Question: I have installed SQL Server 2012 on my system. But when I tried to access SQL Server Configuration, I couldn't see SQL Service running on my system. How do I ensure it's running?

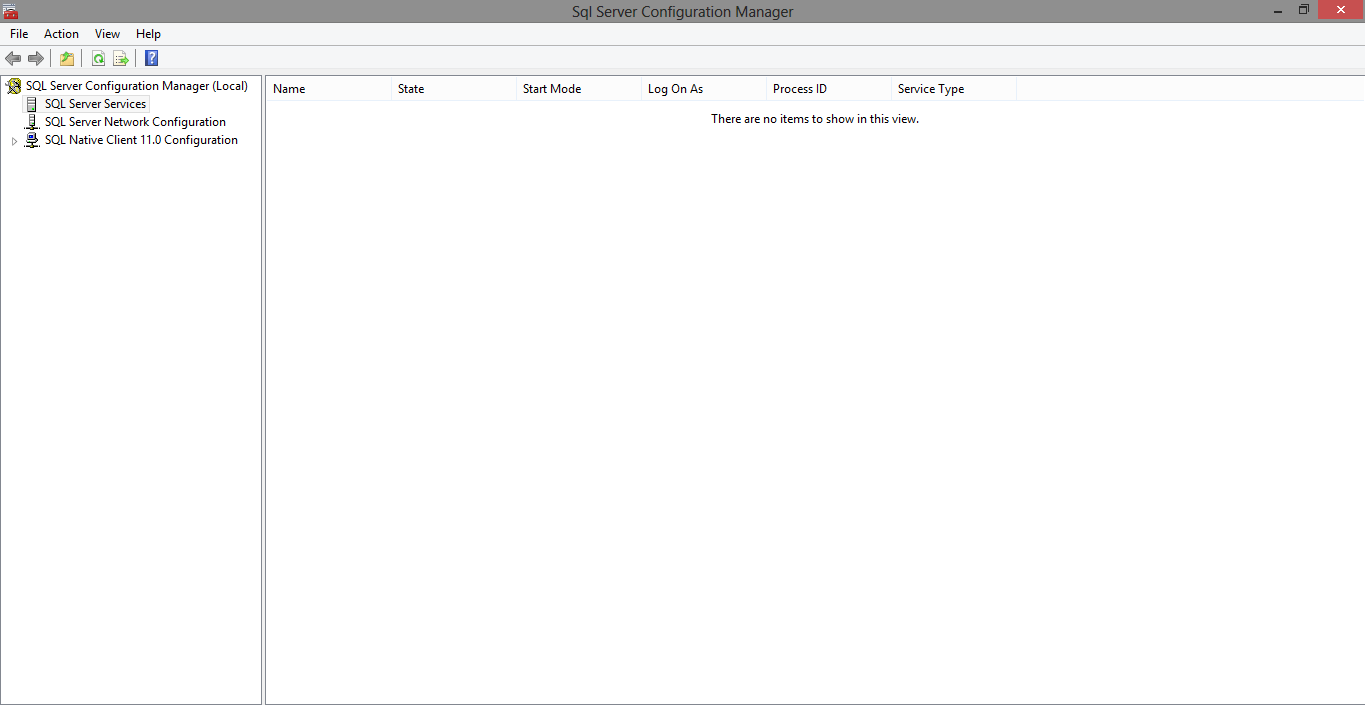
Answer: I will bet you installed the SQL Tools, but not the Engine itself. Search for file "sqlservr.exe" on your local machine. A standard/default installation will put it somewhere in the %ProgramFiles% folder (ie c:\program files\microsoft sql server\mssql.1....). IF the file does exist on your local machine, then the Engine feature was not checked/included, or the install itself failed, at which you should look at the setup log files.